Question: I'm working on an application that utilizes a UITabBarController that is currently embedded in a UINavigationController (w/ 3 children view controllers).
I want each of these child vc's to display different things on their navigation bars (different titleviews, buttons, etc), similarly to yik yak's interface (those vc's are in a tab bar controller as well):

Right now, the navigation bar isn't functioning correctly between switching tabs, instead each time i switch between tabs, that presented view controllers nav bar settings override the previous one (if it hasn't been set yet). If it has, it just displays the current nav bar settings.
Abstractly, my app structure is like this:
'''
UINavigationController -> UITabBarController -> UIViewController #1
-> UIViewController #2
-> UIViewController #3
'''
I am setting each view controller's nav bar settings in 'viewDidLoad'
Example:
'''
- (void)viewDidLoad {
self.tabBarController.navigationItem.titleView = _segmentedControl;
self.tabBarController.navigationItem.titleView.tintColor = FlatBlue;
}
'''
What should I change to get this desired effect? Set the navigation bar settings in a different place? Embed each child vc in another uinavigationcontroller?
Would love some help, couldn't find any sources to this anywhere!
Thanks
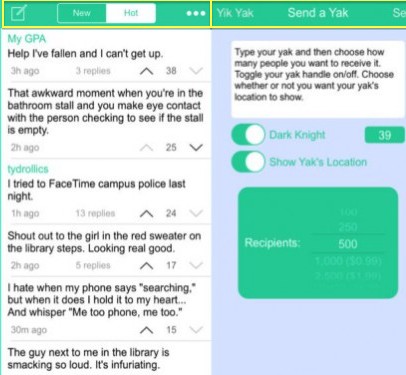
Answer: As mentioned in the comments, the solution was to switch the nav bar setup and logic from:
'''
viewDidLoad
'''
to
'''
viewWillAppear
'''